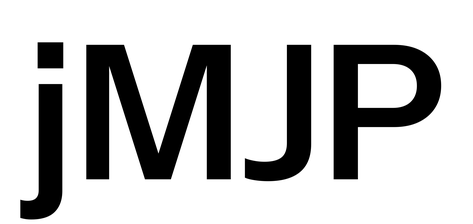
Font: InstrumentSans_SemiBold